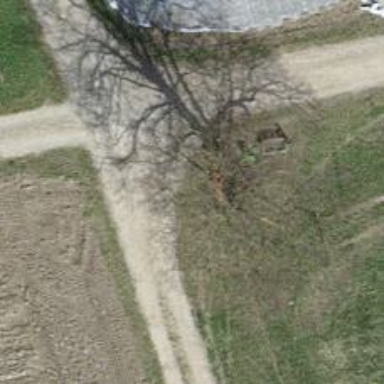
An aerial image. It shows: Red bench.